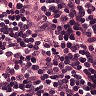
Metastatic tissue present: no